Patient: sex M, age 71
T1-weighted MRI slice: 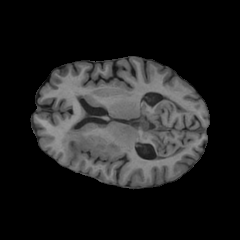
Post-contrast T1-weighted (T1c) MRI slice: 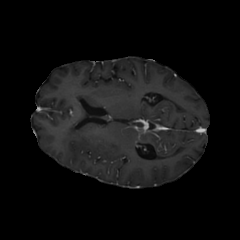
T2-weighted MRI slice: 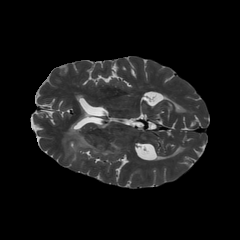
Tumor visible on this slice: yes
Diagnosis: Glioblastoma, IDH-wildtype
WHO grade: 4